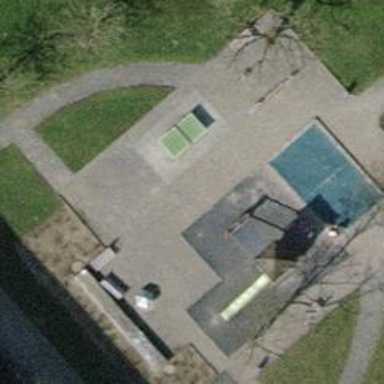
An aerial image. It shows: Playground area for leisure activities on the land.